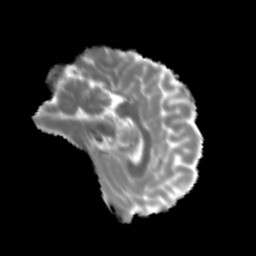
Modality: MD
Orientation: sagittal
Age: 42
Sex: male
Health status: healthy
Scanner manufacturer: siemens
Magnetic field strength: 3 T
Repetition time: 3.6 s
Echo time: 0.0964 s